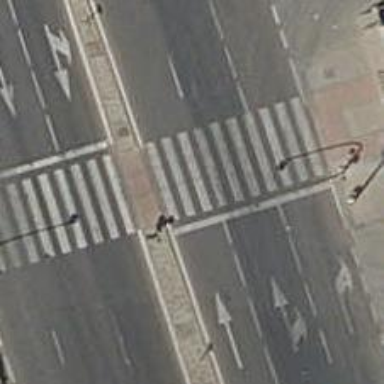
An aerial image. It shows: Crossing with traffic signals.